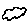
Label: cloud